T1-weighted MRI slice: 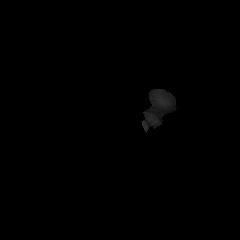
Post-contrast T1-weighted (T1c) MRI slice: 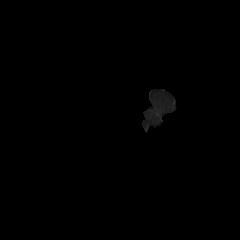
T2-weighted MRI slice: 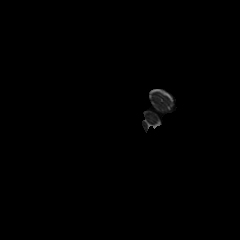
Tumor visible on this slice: no